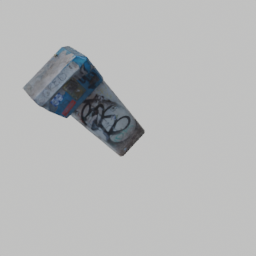
Label: tools